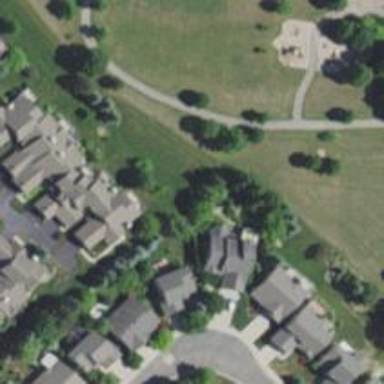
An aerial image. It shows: Neighborhood.